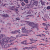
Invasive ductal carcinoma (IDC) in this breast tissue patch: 1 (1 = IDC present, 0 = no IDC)